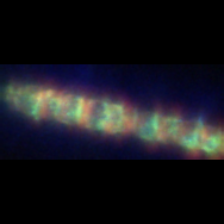
Taxon: Skeletonema
Group: Diatoms